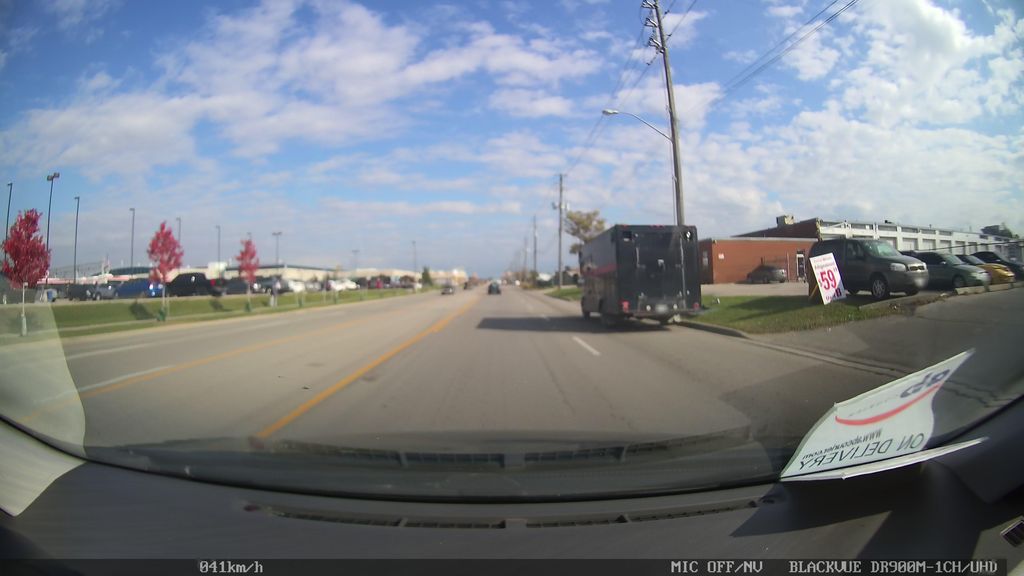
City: toronto